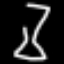
Label: hourglass